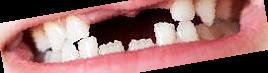
Condition: hypodontia